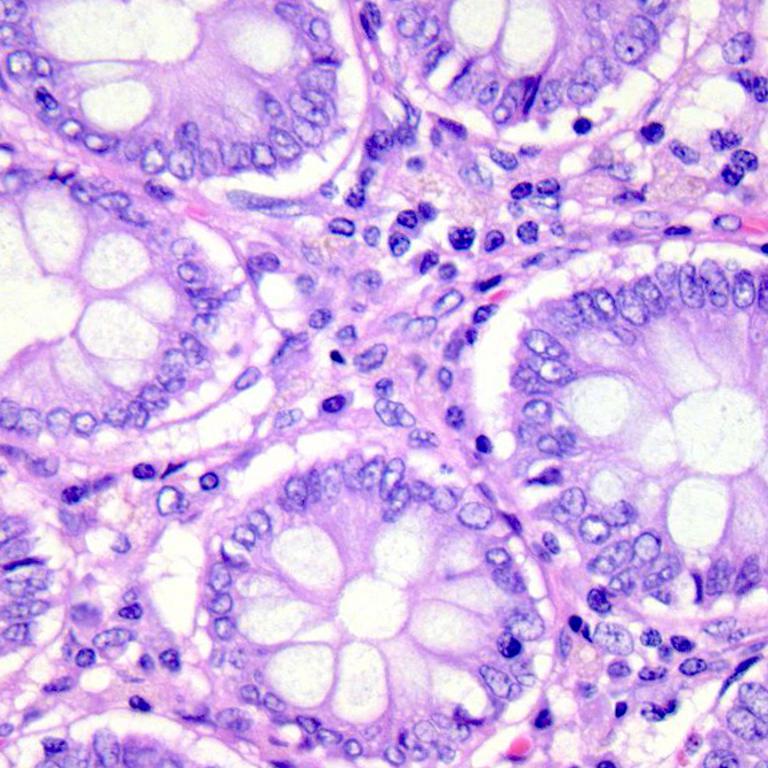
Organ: colon
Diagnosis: benign